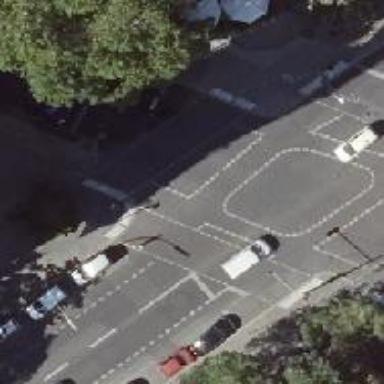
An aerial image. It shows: Road crossing with traffic signals.